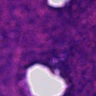
Metastatic tissue present: no